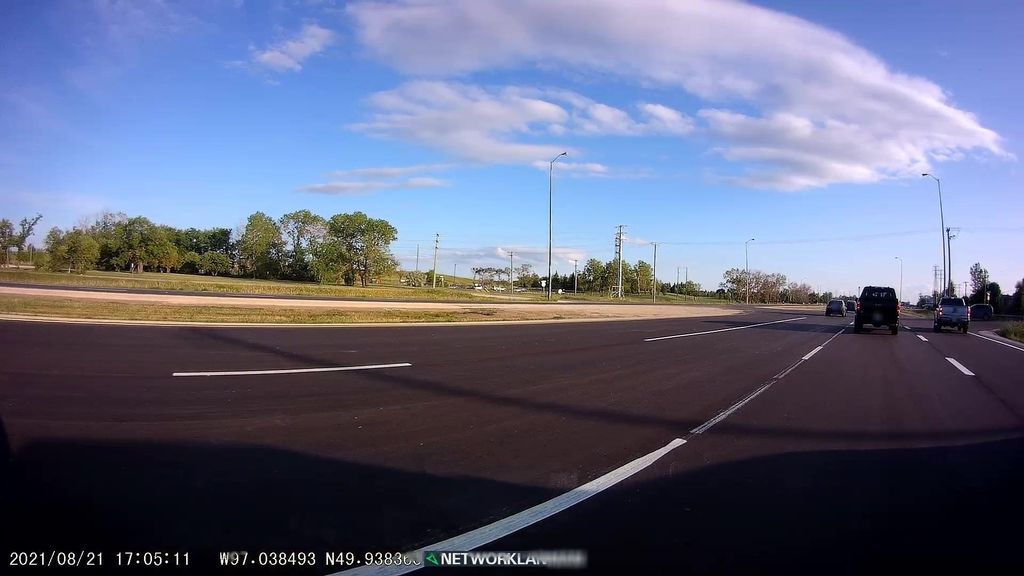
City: winnipeg